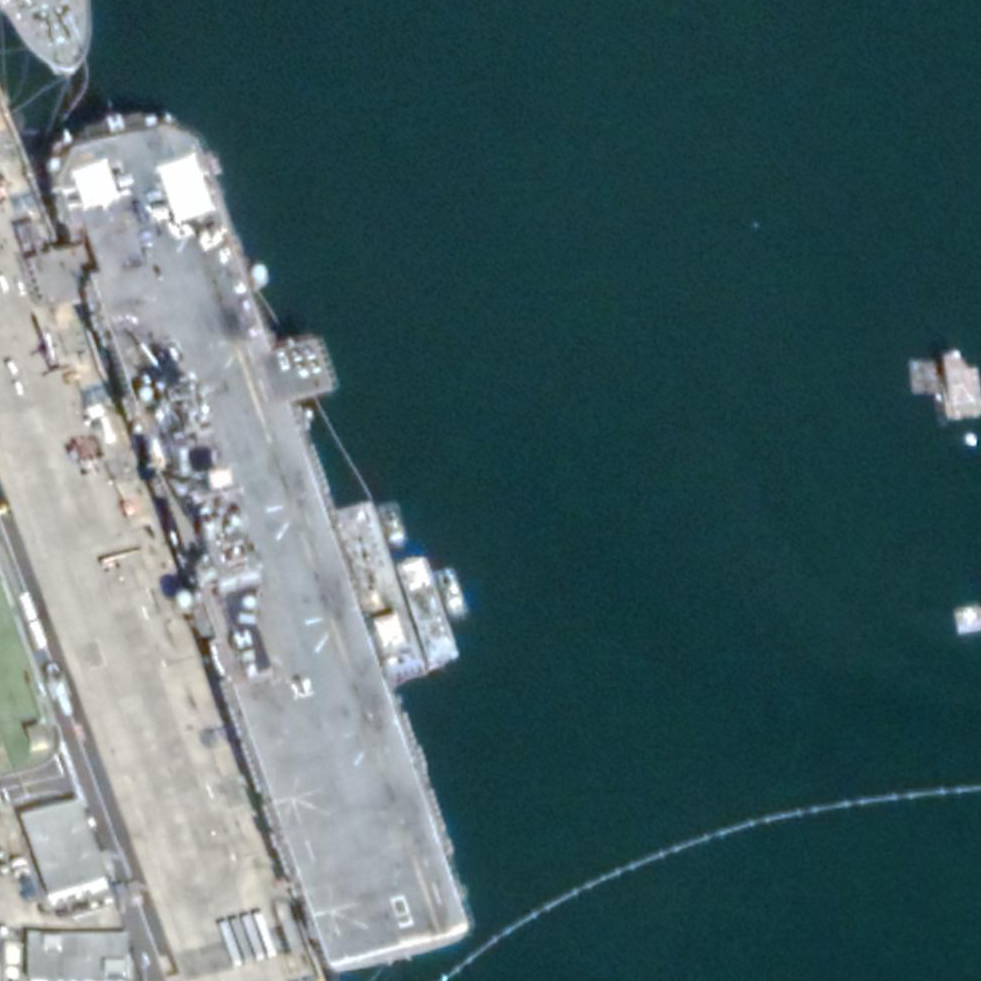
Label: Wasp-class_assault_ship